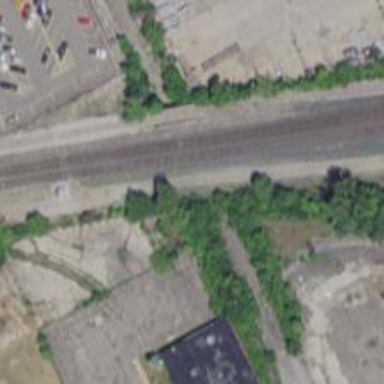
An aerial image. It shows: Abandoned railroad bridge.